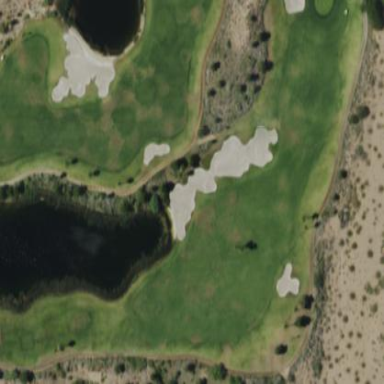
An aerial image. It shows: Sand bunker on golf course.